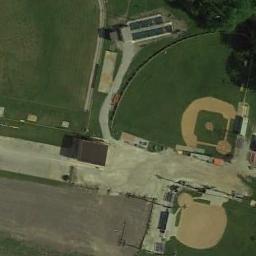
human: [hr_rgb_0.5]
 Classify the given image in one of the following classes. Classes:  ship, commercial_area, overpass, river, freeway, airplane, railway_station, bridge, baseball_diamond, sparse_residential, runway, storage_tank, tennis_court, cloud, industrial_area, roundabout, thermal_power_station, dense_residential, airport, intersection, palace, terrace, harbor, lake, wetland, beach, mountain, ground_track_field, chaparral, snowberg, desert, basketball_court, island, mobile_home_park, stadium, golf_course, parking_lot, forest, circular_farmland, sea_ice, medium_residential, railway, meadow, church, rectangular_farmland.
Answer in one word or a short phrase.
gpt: baseball_diamond